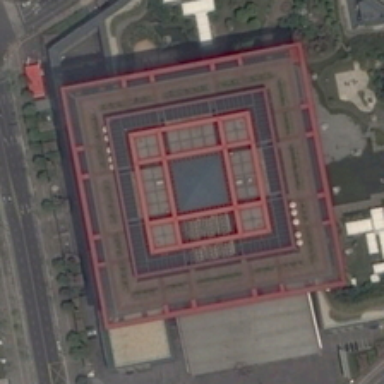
Some green trees are around a square center building near a road .